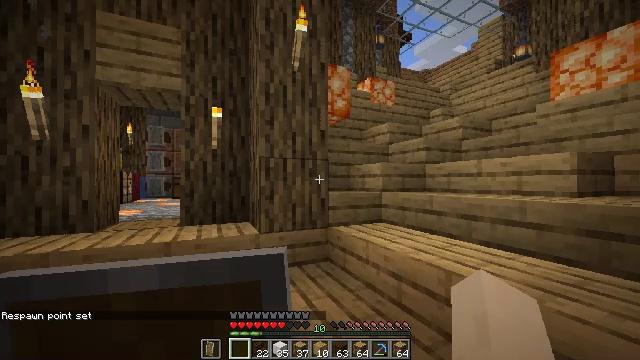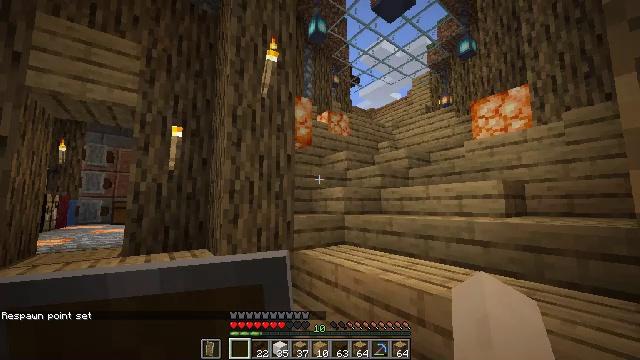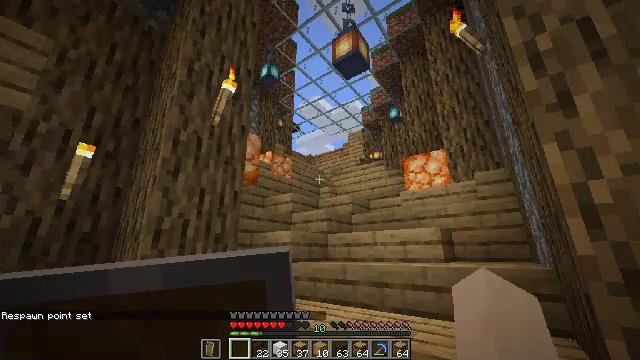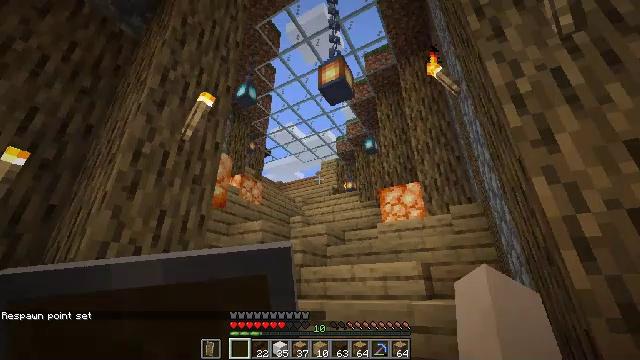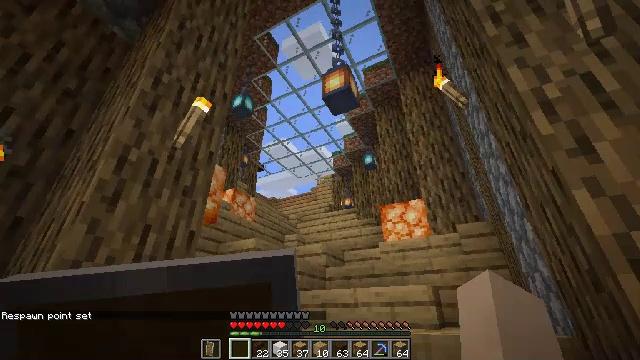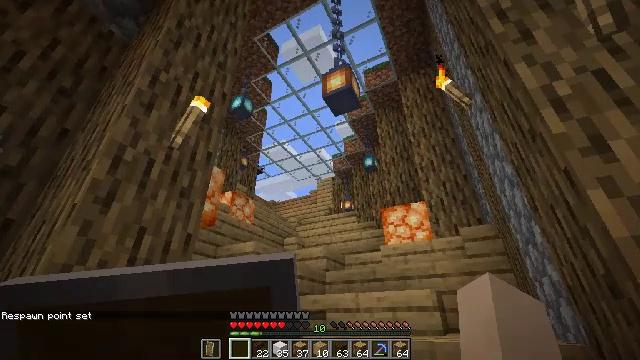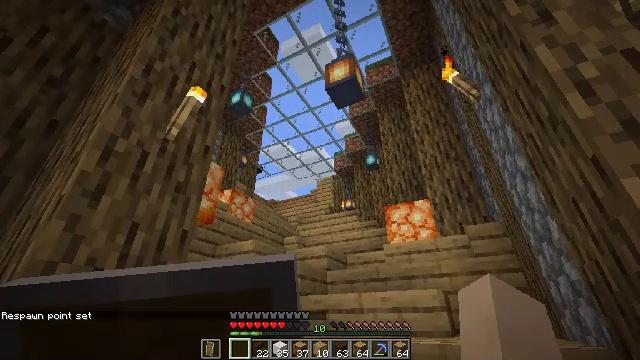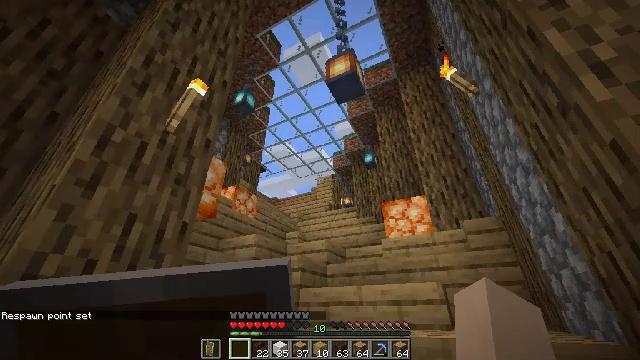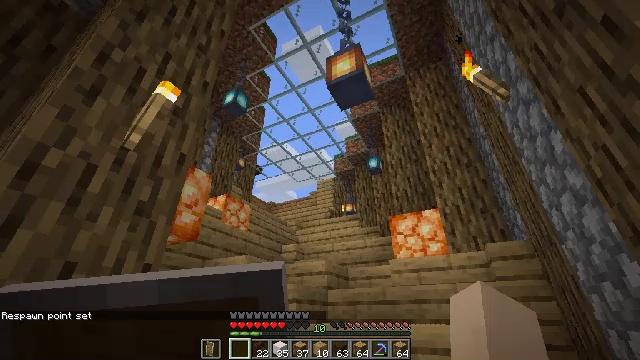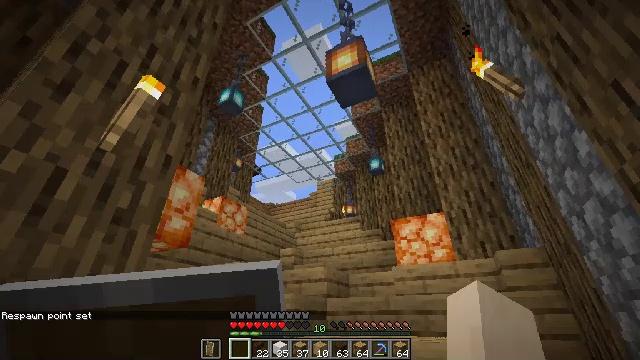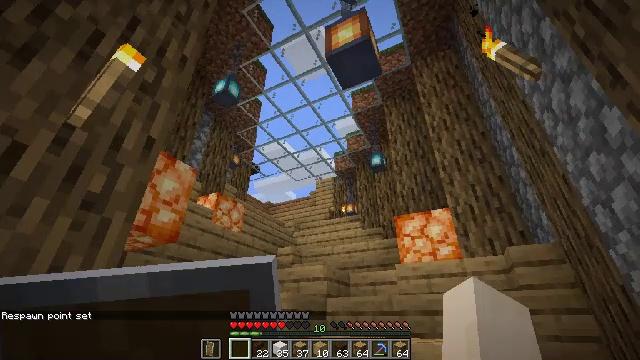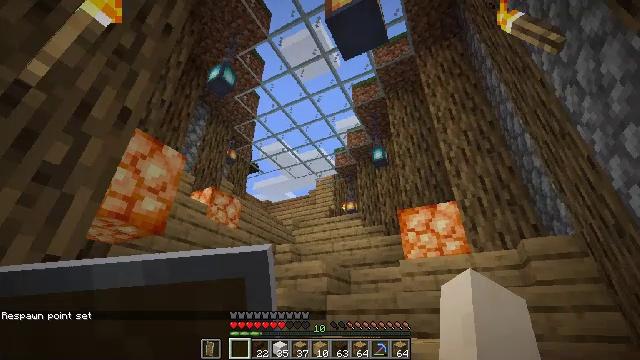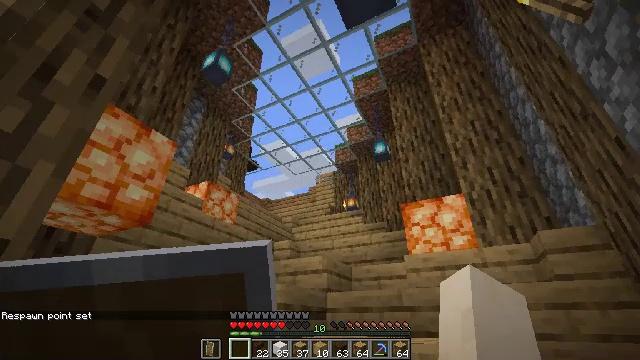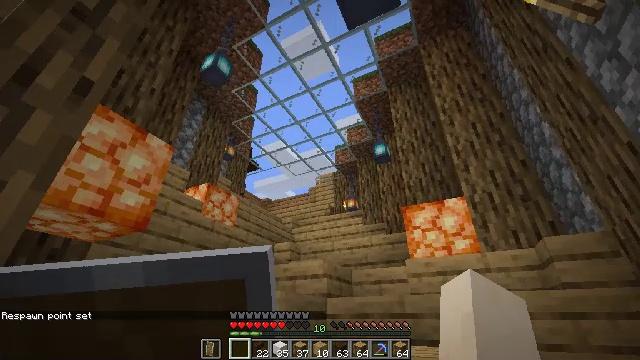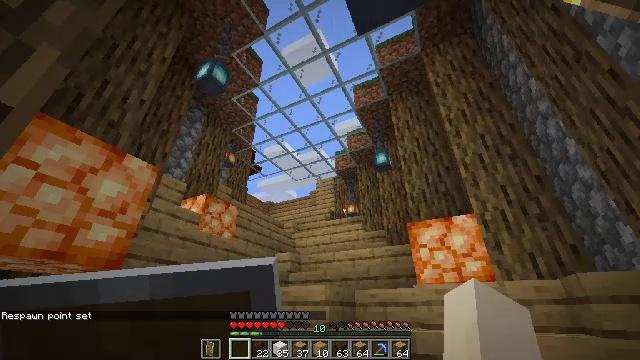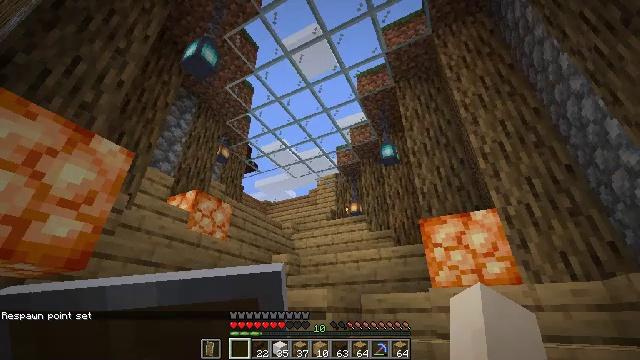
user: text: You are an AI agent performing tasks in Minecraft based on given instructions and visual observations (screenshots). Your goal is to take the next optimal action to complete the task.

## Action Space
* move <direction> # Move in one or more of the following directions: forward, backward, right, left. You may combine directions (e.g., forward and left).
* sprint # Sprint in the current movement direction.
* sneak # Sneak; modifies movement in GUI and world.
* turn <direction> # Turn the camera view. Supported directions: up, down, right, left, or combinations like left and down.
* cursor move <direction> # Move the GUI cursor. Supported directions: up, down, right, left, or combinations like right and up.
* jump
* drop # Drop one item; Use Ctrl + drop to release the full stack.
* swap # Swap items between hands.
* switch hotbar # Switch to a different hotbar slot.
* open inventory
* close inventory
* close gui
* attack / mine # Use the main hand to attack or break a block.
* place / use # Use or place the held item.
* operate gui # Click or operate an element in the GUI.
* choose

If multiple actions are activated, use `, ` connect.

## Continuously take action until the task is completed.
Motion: motion action
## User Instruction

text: Mine dark oak stairs from a structure.
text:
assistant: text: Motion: move forward and move left, turn right and up
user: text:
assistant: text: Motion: move left, turn right and up
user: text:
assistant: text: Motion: move forward, turn right and up
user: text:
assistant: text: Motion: move forward, turn right and up
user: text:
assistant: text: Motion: move forward
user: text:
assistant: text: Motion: no_op
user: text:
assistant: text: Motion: move forward
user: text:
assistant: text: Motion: move forward
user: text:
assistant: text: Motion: move forward
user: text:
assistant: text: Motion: move forward
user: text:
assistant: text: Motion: move forward
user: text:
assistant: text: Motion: move forward
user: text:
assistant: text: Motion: move forward
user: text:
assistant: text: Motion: move forward
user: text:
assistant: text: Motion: move forward
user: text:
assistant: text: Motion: move forward
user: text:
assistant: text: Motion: move forward, turn left
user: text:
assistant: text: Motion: move forward, turn left
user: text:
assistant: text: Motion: move forward, turn left
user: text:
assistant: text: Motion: move forward, turn left
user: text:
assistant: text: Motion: move forward, turn left
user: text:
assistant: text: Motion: move forward, turn up
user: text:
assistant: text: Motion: move forward
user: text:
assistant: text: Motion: move forward
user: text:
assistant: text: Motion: move forward
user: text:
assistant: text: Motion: move forward and move right
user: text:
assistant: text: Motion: move right
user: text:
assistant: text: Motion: move right
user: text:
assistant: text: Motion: move right
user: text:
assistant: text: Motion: no_op